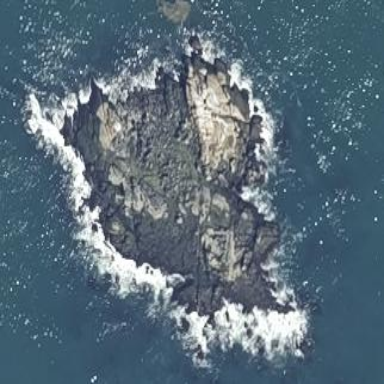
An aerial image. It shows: Islet along the coastline.